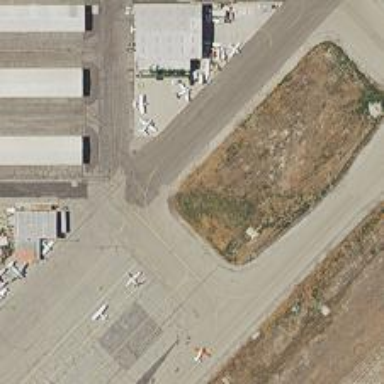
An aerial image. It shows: Image of taxiway at airport.